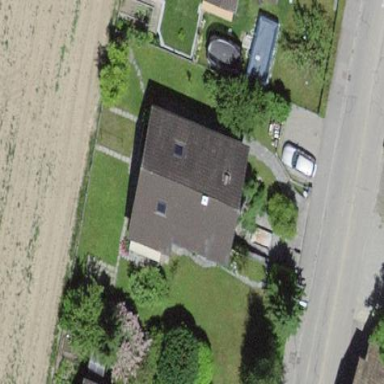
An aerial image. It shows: Detached building.